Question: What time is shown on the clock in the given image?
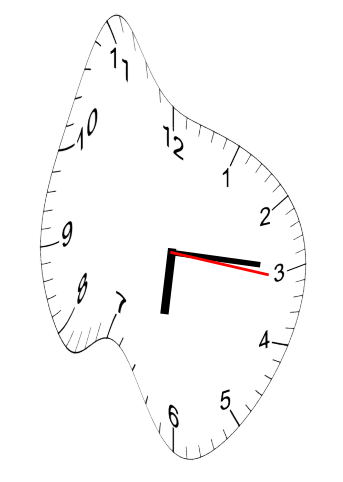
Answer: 06:15:16